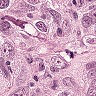
Metastatic tissue present: yes